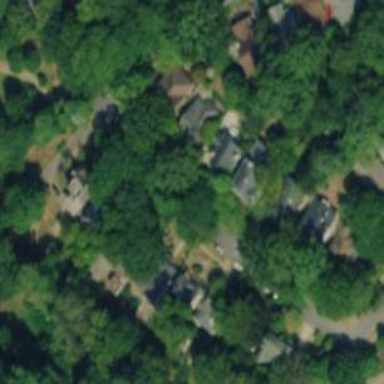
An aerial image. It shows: Charming neighbourhood.